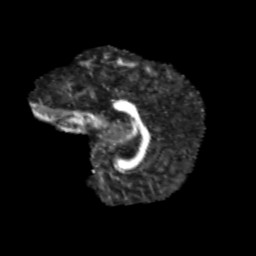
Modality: FA
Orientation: sagittal
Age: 12
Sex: male
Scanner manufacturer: siemens
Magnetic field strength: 3 T
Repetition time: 3.8 s
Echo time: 0.07 s